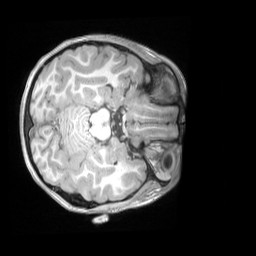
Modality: T1w
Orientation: axial
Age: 8
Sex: female
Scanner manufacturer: siemens
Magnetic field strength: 3 T
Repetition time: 2.53 s
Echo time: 0.00164 s